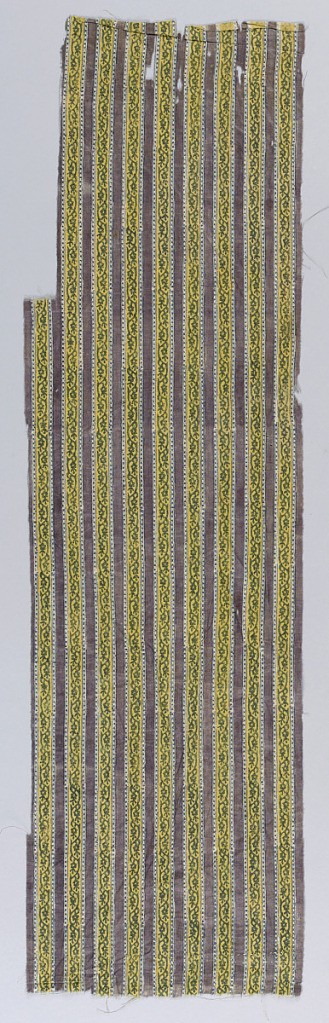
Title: Fragment
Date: late 18th–early 19th century
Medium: cotton Technique: block-printed on plain weave
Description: Fragment of cotton block-printed in purple, yellow, and black.  Stylized floral pattern contained within stripes running full width.